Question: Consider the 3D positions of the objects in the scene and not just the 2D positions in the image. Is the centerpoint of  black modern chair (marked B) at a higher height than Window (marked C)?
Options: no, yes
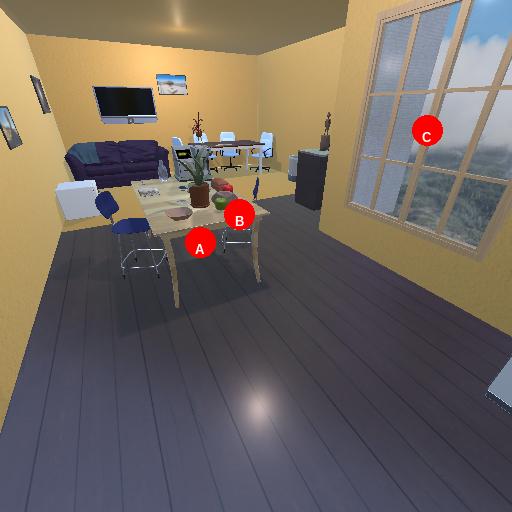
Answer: no